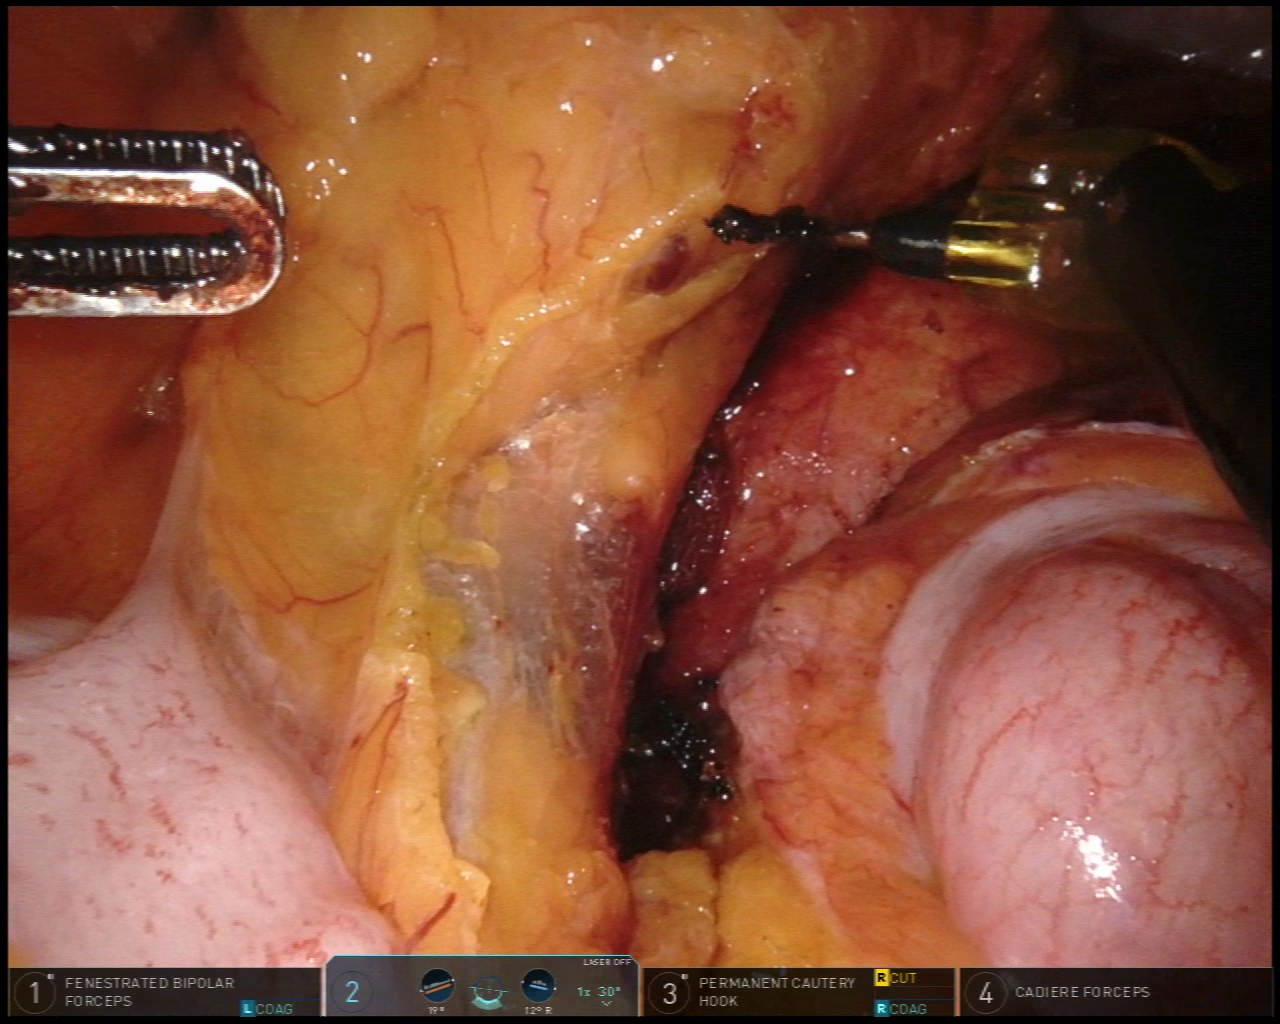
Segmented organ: colon
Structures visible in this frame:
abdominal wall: yes
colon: yes
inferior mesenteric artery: no
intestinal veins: no
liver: no
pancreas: no
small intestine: no
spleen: no
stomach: no
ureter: no
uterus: no
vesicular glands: no